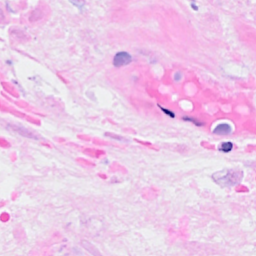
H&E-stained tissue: Breast